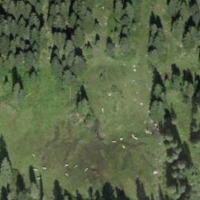
EUNIS habitat code: 43
Species observed at this site:
Menyanthes trifoliata